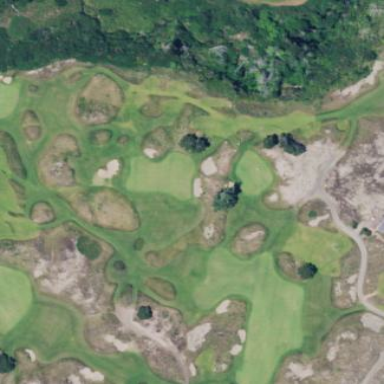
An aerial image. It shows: Golf rough area.